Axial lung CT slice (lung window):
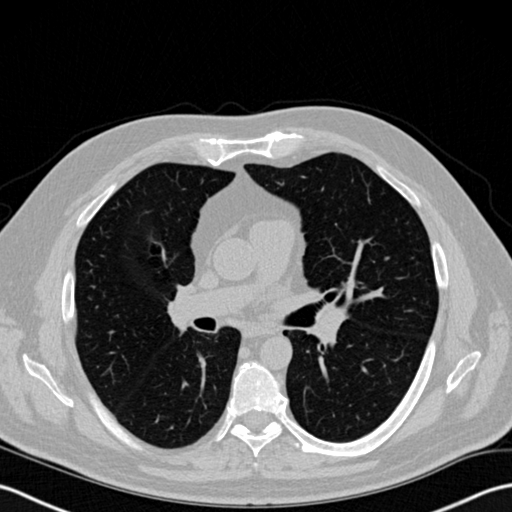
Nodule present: no